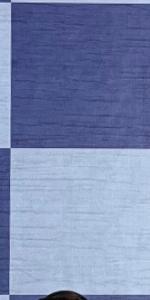
Label: Empty